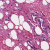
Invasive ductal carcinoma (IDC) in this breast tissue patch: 0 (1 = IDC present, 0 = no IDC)